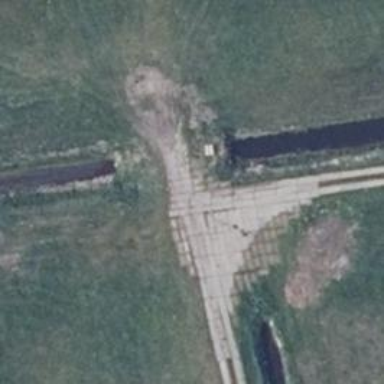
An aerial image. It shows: Concrete track with grade 2 tracktype.